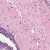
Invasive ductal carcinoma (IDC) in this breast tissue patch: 1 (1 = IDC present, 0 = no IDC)